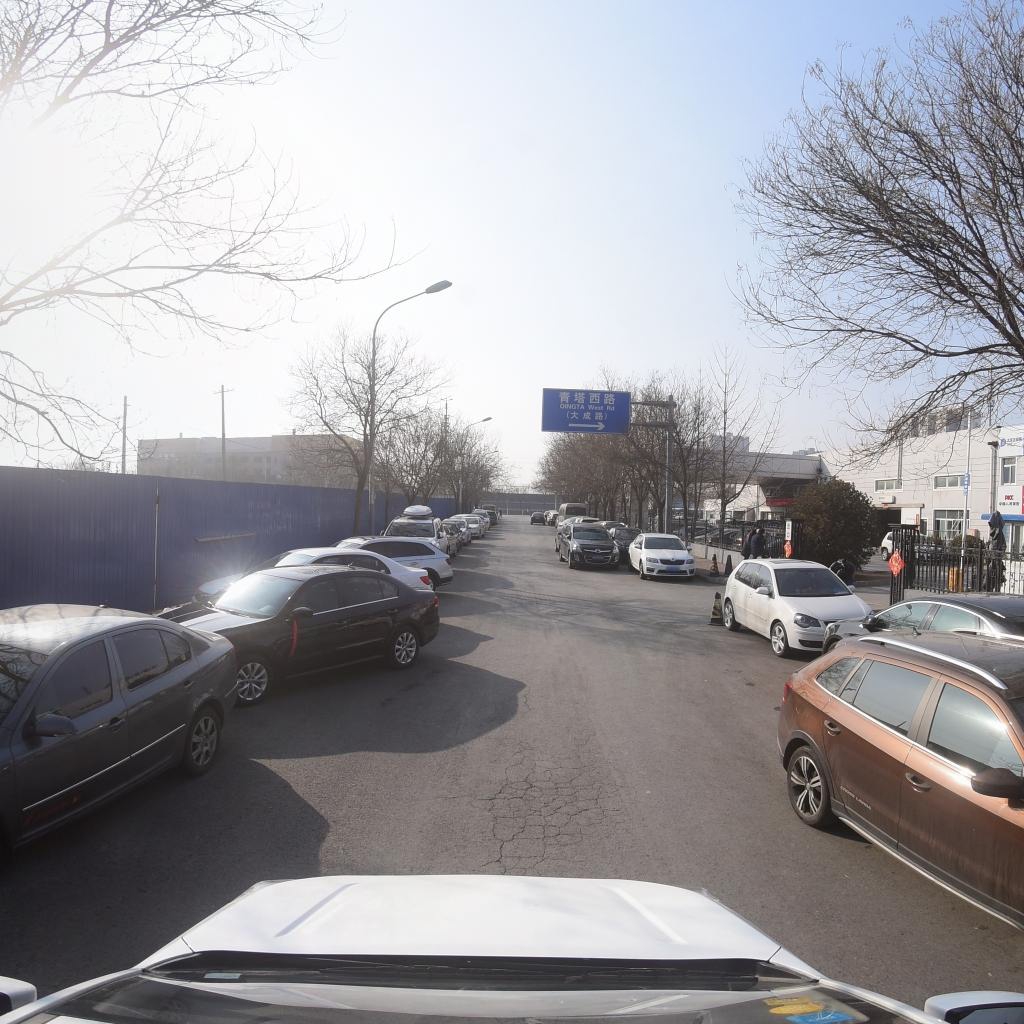
Region: Fengtai
Road damage annotations: alligator crack